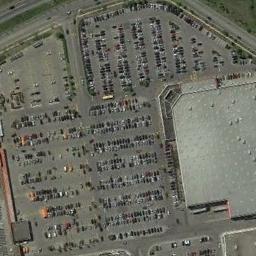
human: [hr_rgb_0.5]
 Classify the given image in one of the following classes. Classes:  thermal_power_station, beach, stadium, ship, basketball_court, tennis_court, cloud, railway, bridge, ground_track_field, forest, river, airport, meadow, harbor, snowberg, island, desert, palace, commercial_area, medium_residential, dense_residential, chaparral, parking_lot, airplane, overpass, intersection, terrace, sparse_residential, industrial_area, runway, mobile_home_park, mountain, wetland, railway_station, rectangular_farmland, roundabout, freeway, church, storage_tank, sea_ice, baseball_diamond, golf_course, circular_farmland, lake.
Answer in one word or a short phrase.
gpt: parking_lot